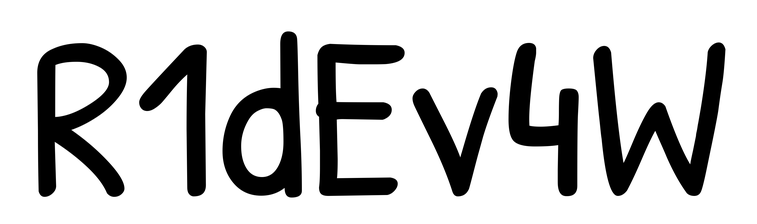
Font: PatrickHand-Regular